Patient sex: M
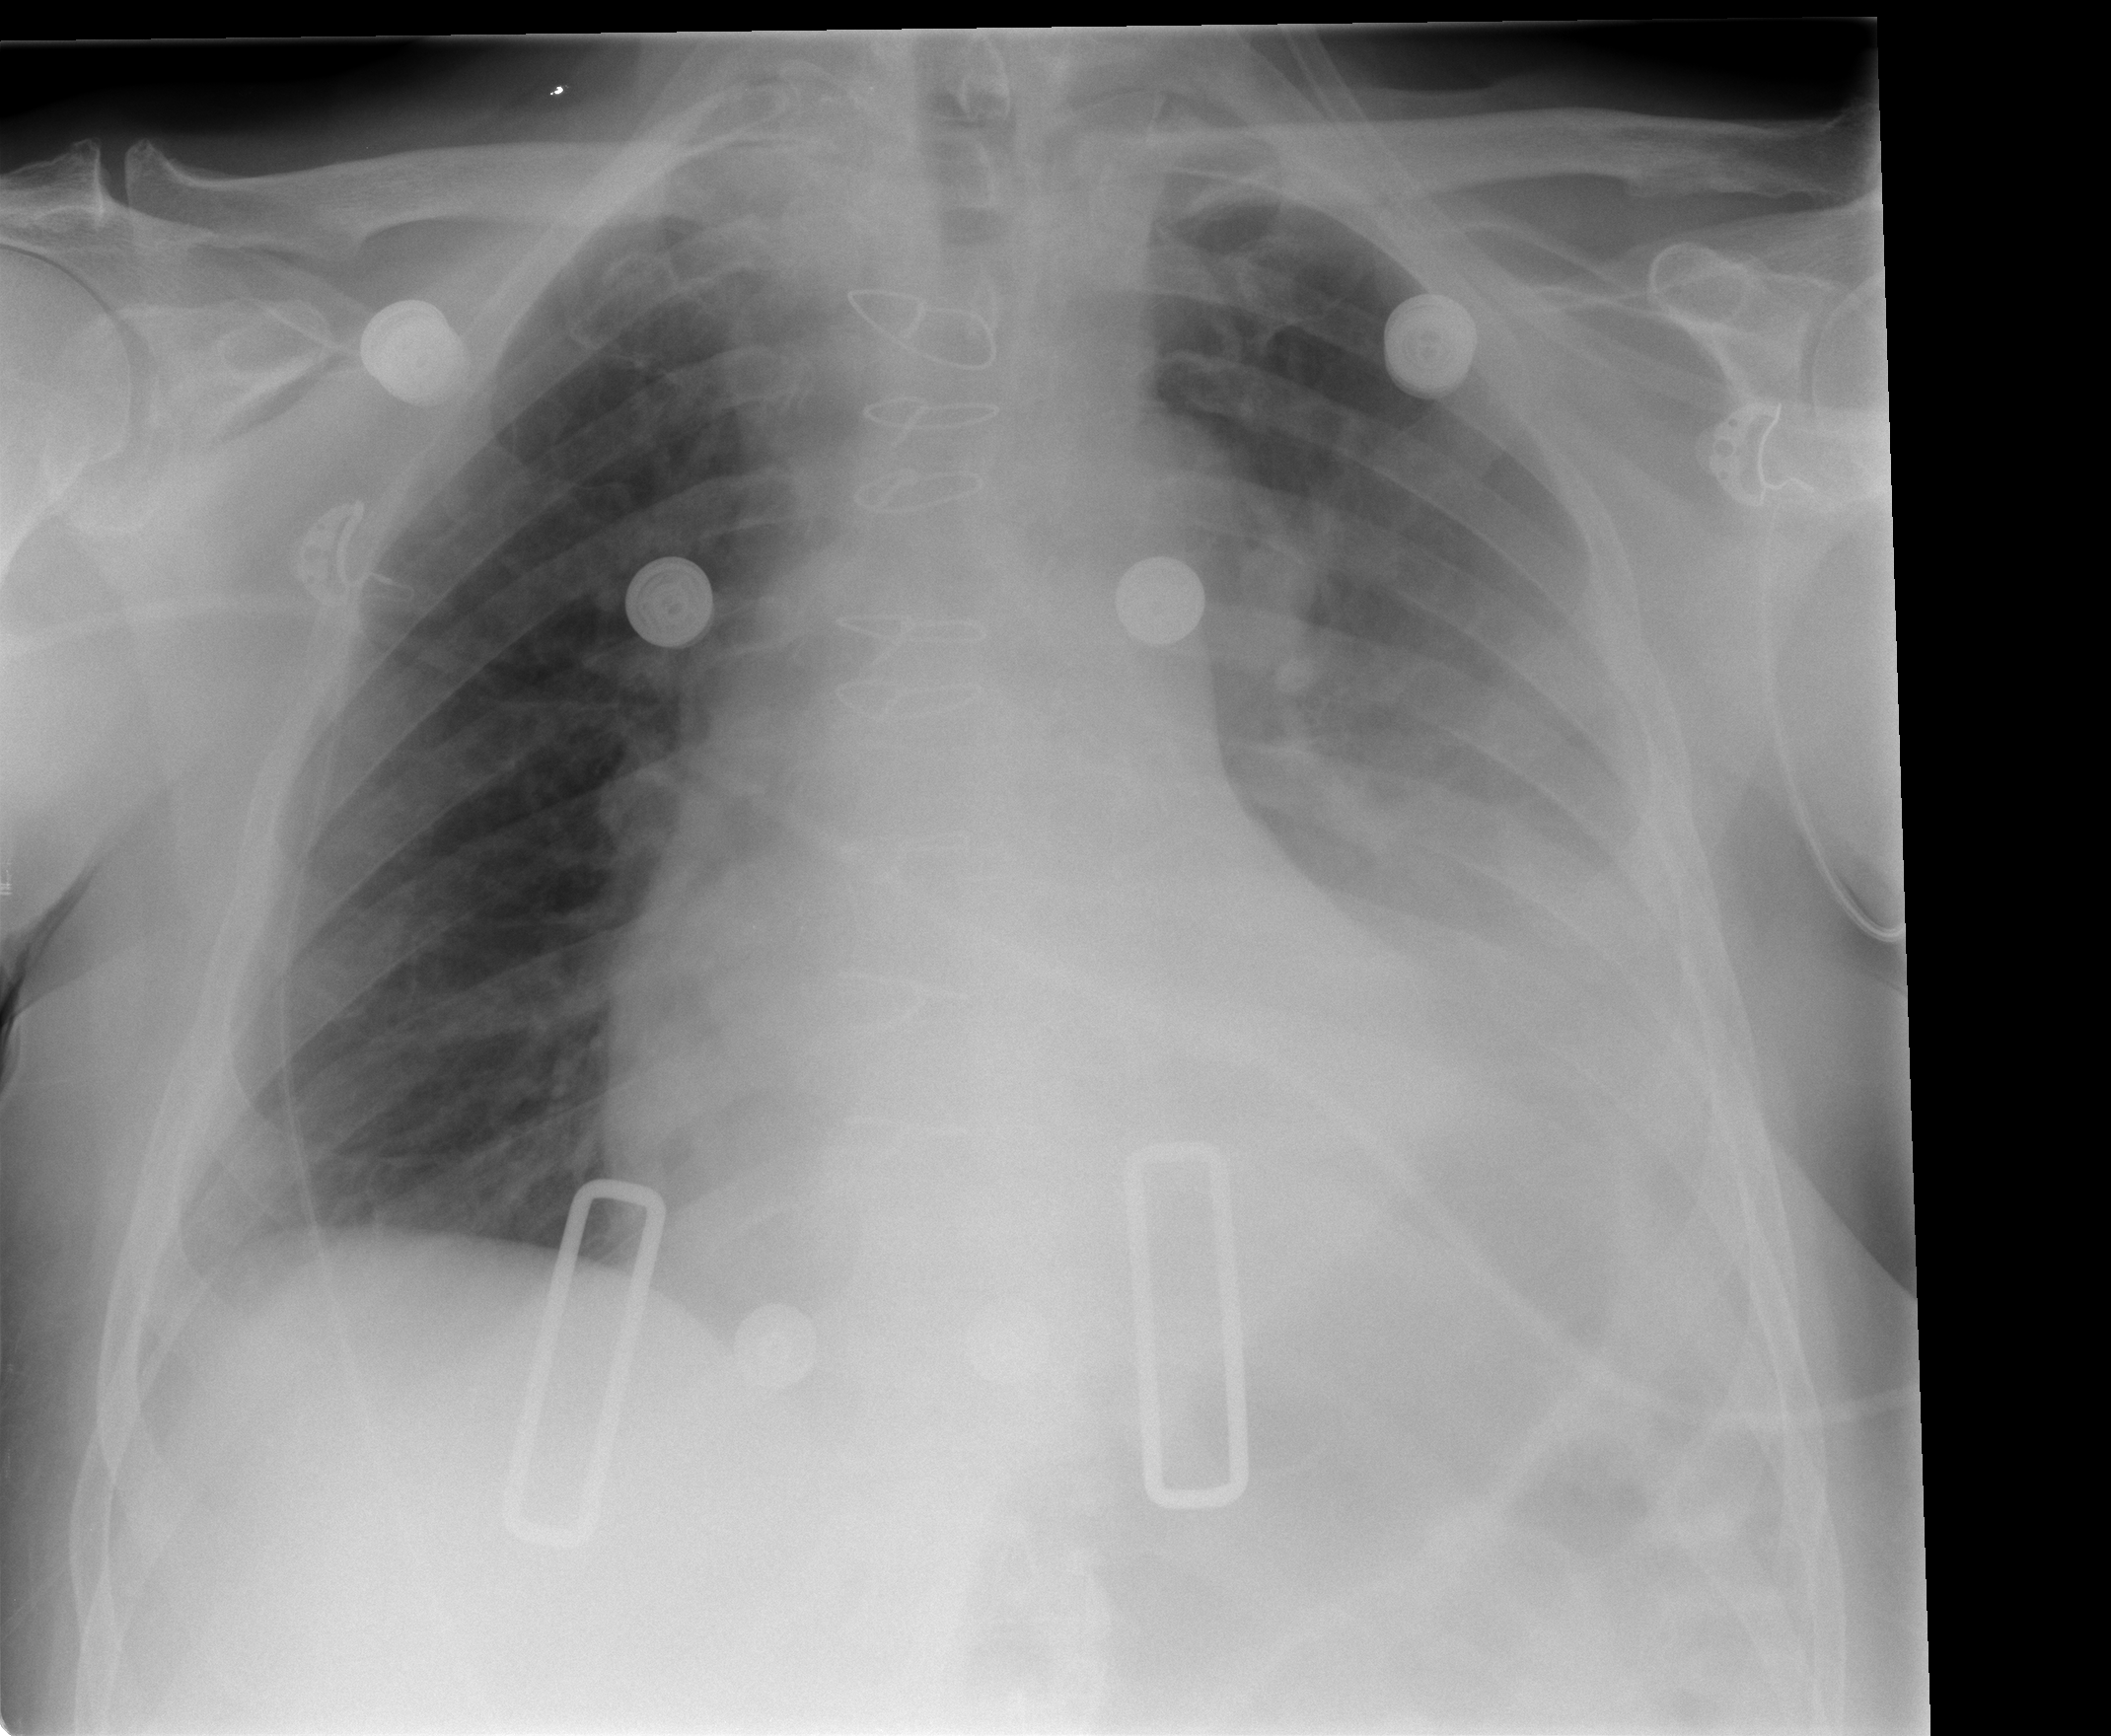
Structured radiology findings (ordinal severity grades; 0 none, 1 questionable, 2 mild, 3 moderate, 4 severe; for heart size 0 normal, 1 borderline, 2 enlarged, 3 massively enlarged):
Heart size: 1
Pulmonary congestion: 0
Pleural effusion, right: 0
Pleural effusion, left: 3
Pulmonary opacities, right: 0
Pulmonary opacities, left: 0
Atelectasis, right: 0
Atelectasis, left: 3